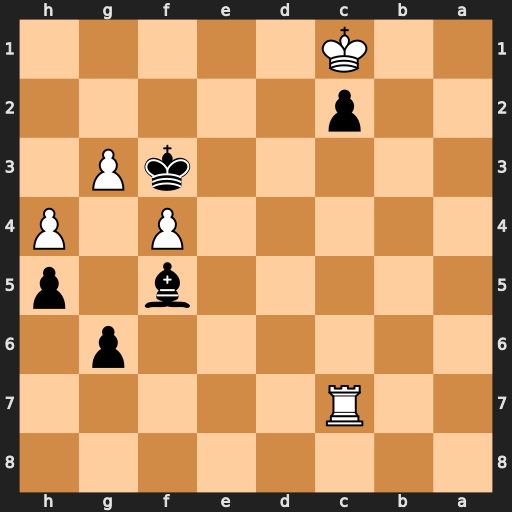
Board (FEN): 8/2R5/6p1/5b1p/5P1P/5kP1/2p5/2K5
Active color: b
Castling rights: -
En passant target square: -
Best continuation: Kxg3 Kd2 Kxh4 Rc3 Kg4